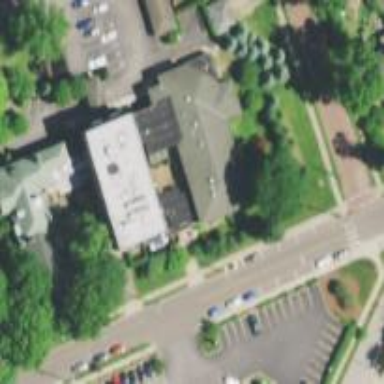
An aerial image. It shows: Building.